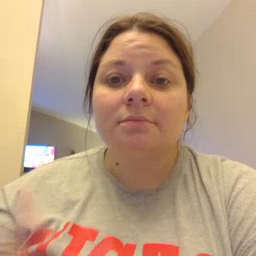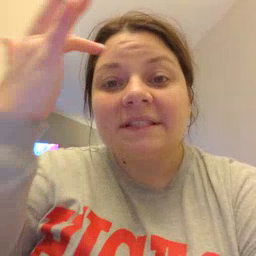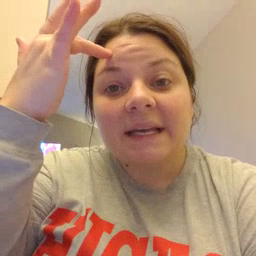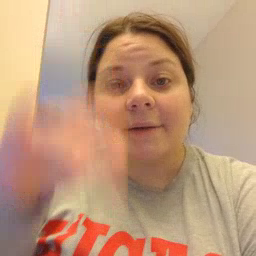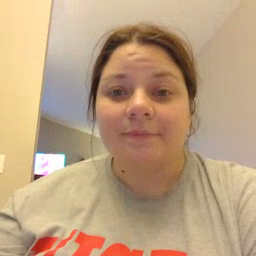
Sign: sick